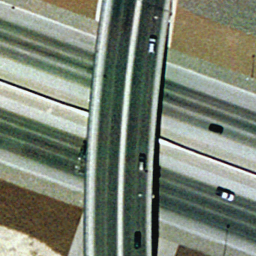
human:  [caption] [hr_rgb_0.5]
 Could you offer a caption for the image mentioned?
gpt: An overpass with a road go across another roads diagonally with some cars on the roads .

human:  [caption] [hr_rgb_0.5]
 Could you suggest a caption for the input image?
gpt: An overpass with a road go across another roads diagonally with some plants surounded .

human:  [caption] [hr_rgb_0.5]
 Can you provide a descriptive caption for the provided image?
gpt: A road go across another two roads diagonally with some cars on the roads .

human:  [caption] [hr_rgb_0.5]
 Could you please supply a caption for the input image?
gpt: An overpass with a road go across another roads diagonally .

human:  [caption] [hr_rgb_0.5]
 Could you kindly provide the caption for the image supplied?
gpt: A road go across another two roads with some cars on the roads .